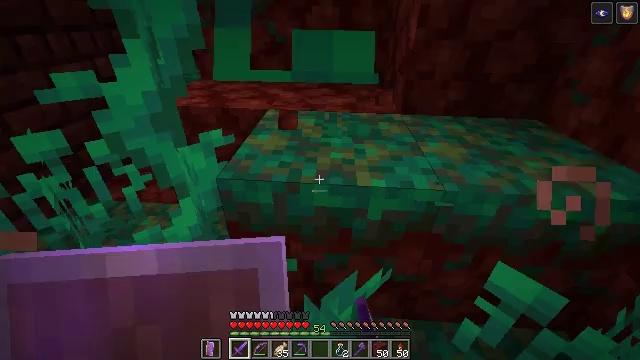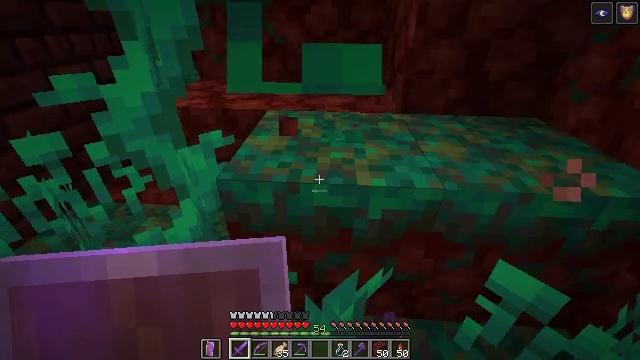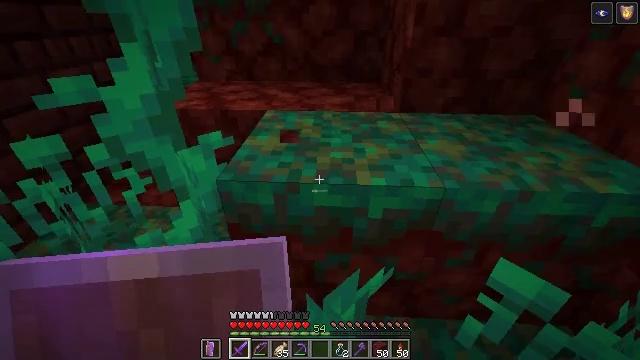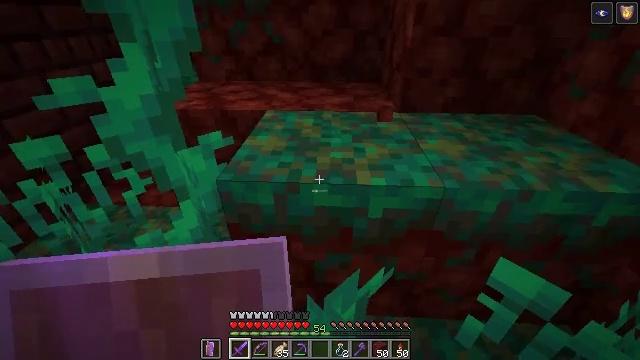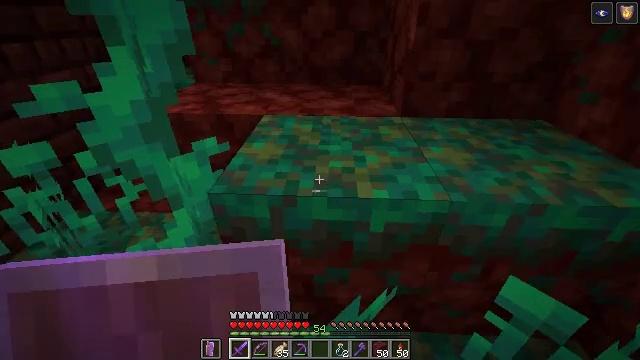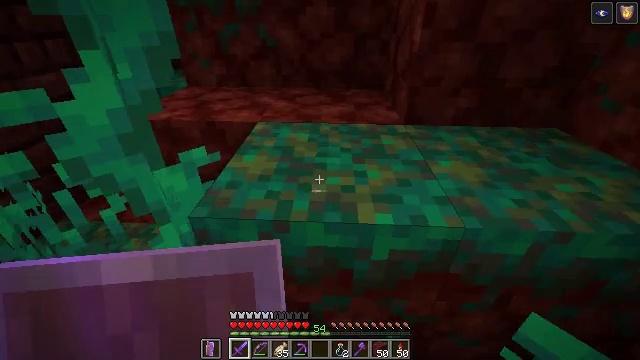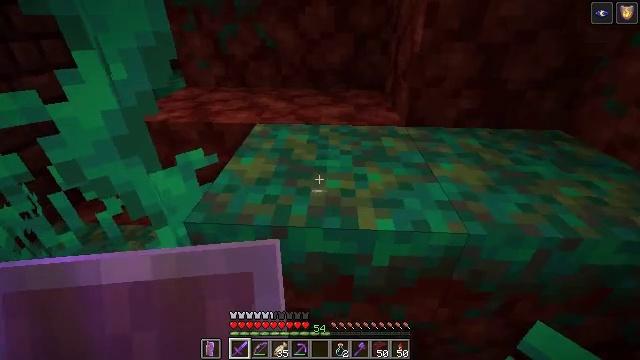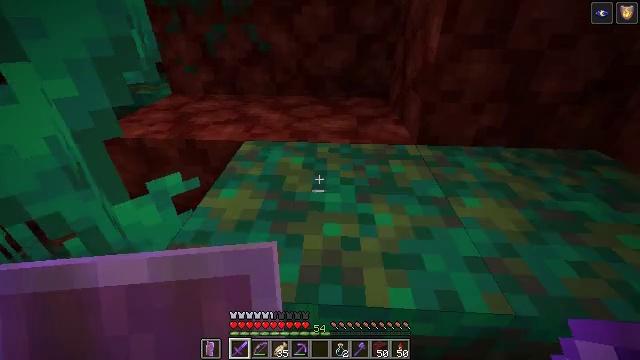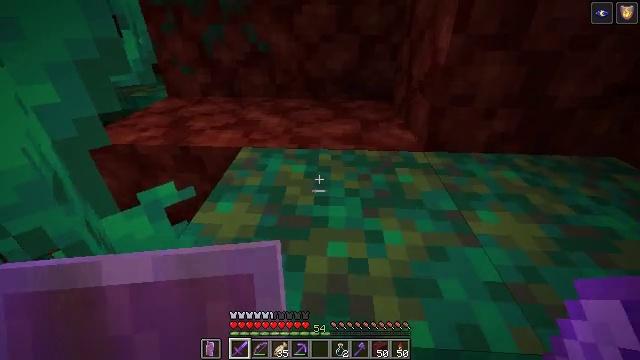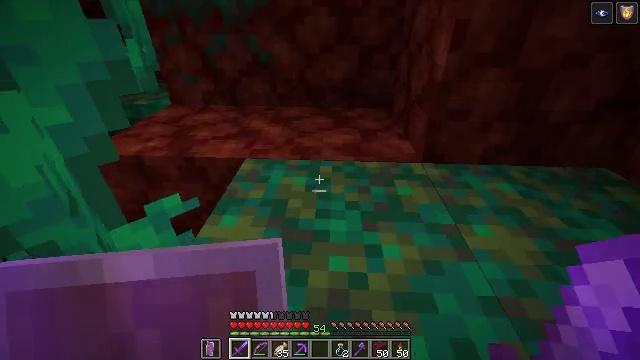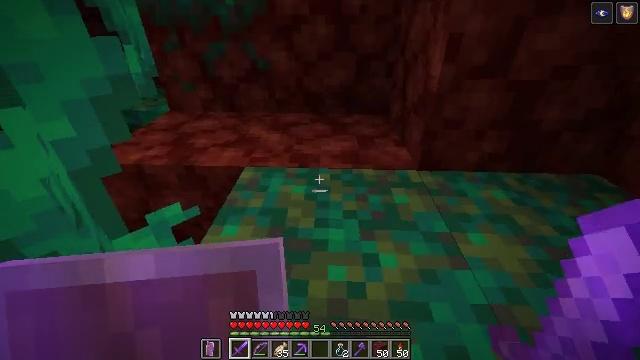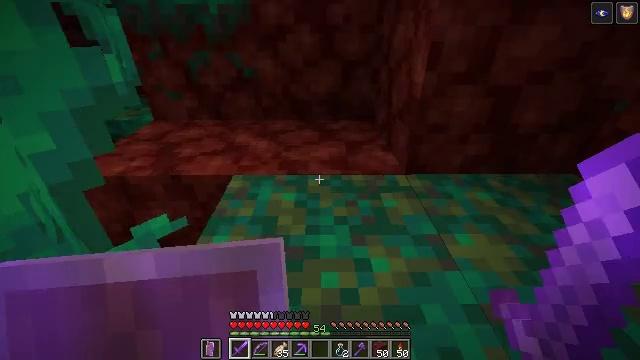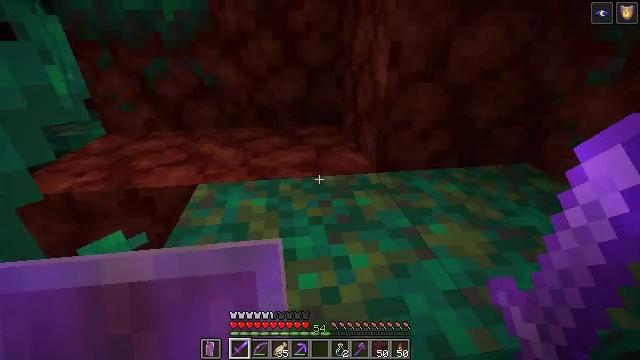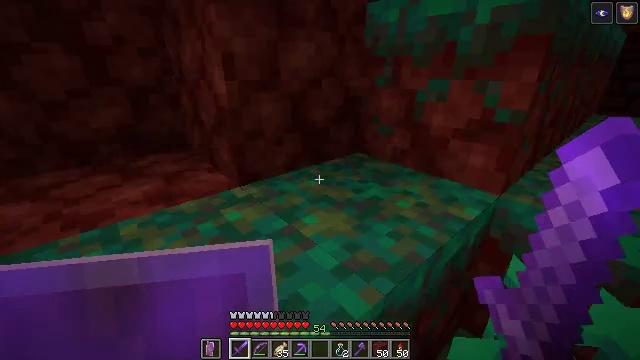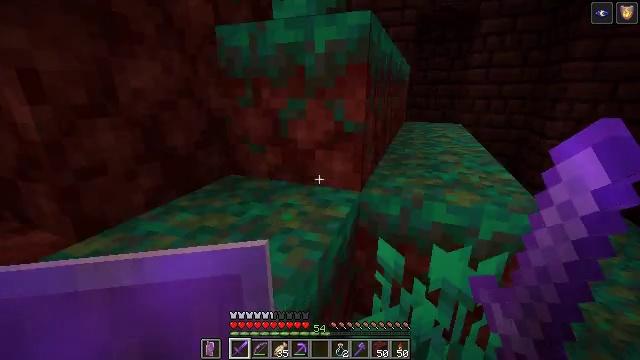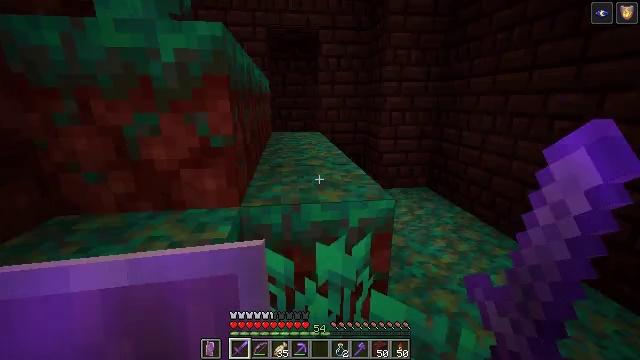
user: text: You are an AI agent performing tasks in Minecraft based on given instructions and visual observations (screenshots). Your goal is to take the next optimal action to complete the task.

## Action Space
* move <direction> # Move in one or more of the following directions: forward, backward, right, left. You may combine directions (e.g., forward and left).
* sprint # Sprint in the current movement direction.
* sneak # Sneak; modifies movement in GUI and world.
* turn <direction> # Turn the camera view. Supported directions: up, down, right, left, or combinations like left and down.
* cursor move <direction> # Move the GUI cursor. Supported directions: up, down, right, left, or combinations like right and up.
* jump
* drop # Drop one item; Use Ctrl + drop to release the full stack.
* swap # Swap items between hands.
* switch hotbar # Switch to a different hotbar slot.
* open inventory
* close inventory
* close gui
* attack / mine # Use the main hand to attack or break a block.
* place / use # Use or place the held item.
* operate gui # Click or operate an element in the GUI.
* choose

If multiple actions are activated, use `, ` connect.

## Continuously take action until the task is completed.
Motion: motion action
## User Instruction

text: Clear the area by mining warped roots.
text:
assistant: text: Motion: no_op
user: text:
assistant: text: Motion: no_op
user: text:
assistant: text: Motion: no_op
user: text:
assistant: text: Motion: move forward
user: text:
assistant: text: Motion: move forward
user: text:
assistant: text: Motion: move forward
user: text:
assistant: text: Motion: move forward
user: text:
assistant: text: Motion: move forward
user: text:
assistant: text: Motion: no_op
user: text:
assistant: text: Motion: no_op
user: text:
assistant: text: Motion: turn right and up
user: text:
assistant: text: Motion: turn right and up
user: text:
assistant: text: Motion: turn right and up
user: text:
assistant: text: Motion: turn right and up
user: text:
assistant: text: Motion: turn right and up
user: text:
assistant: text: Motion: move left, turn right and up
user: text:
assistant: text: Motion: move left
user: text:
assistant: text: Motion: move left
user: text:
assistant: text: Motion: move left, jump
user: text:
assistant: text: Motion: move left, turn right, jump
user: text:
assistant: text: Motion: move left, jump
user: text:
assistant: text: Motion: move left, turn right, jump
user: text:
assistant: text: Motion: move left, turn right, jump
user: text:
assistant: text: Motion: move left, turn right and down, jump
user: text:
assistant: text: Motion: move left, turn right and down
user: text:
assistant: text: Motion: move left, turn right and up
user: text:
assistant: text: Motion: move left, turn right and up
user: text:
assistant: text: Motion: move left, turn right
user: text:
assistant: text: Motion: move back and move left
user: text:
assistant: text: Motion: move back and move left